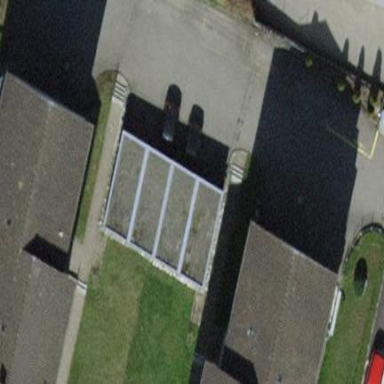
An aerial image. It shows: Group of garages.